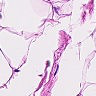
Metastatic tissue present: no